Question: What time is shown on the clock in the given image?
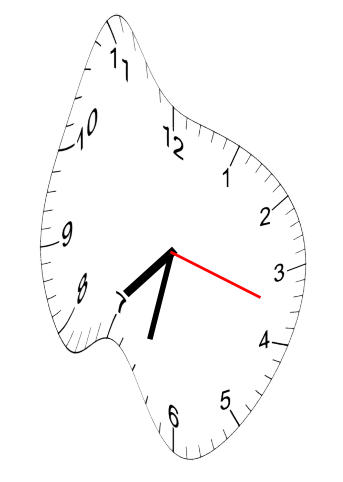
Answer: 07:32:18